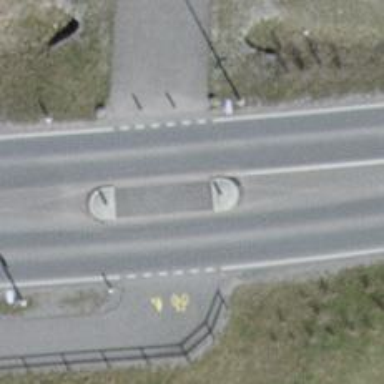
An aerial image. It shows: Unmarked crossing with raised kerb and pedestrian island.